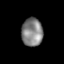
Tissue: lung
Cell type: Others
Senescence score: 0.2053
Nuclear area (px): 583
Mean DAPI intensity: 131.847